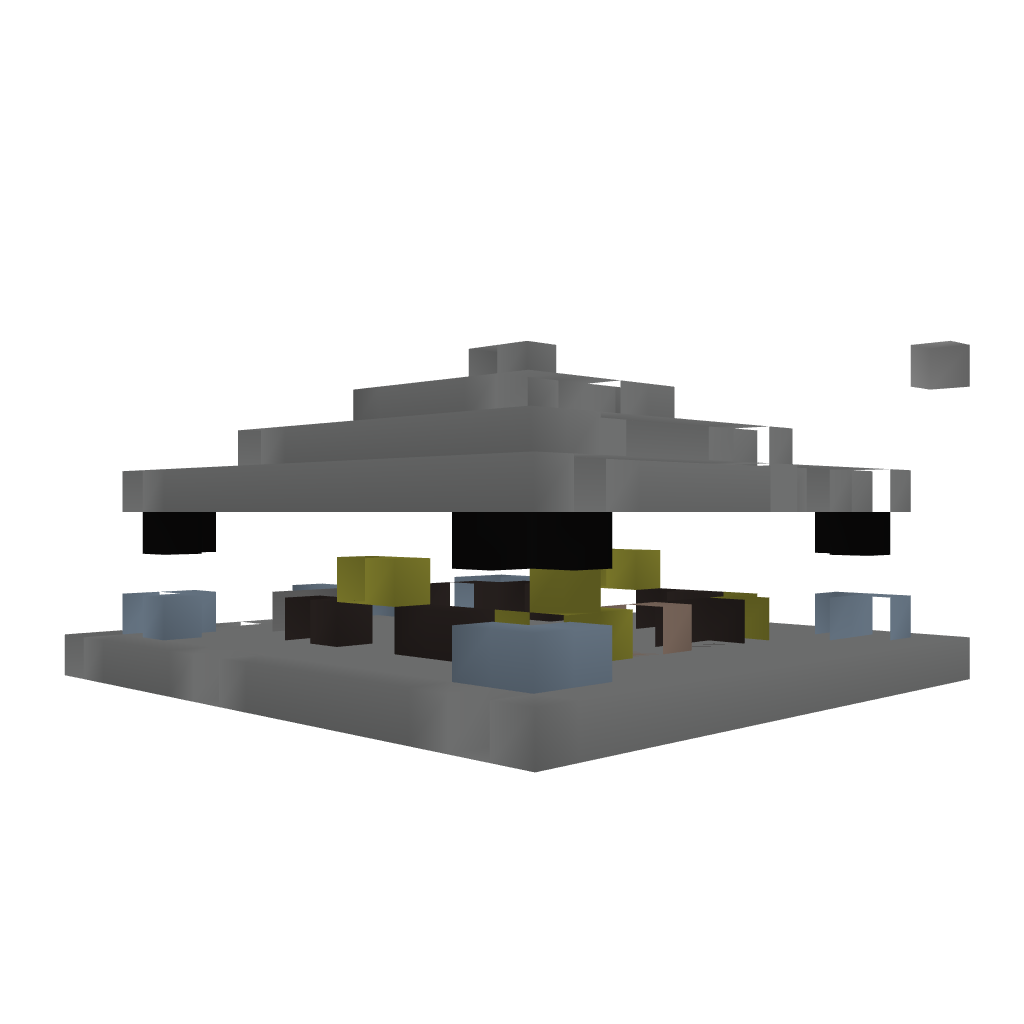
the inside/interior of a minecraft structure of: SmallHunt